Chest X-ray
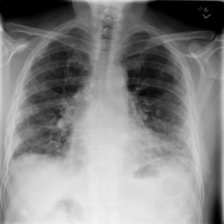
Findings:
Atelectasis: negative
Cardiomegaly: negative
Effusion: negative
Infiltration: positive
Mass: negative
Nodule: positive
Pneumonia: negative
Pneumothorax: negative
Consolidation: negative
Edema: negative
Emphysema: negative
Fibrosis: negative
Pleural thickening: negative
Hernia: negative